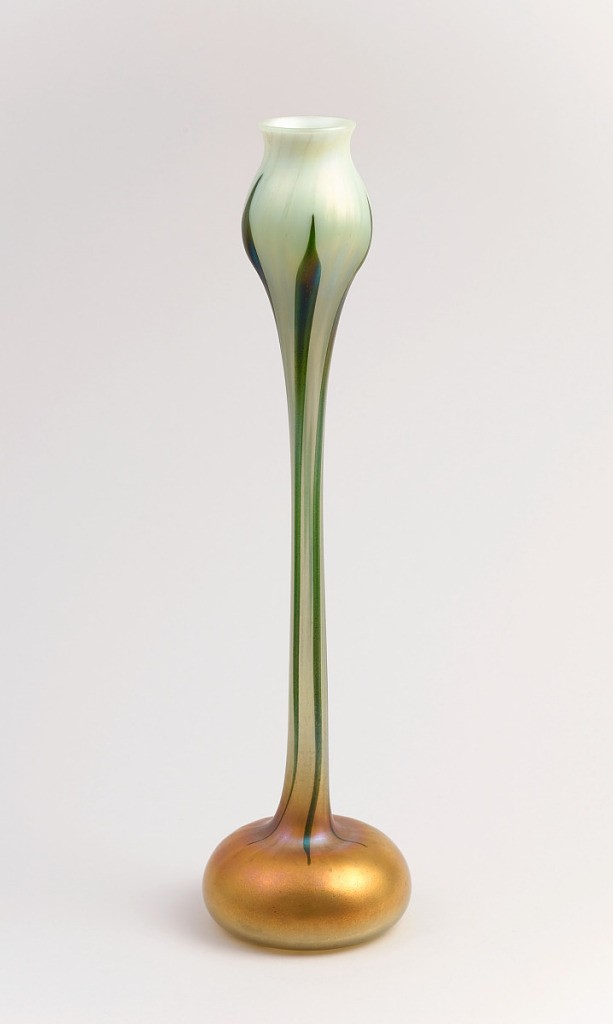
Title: Vase
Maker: Louis Comfort Tiffany, American, 1848–1933
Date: ca. 1903-04
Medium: Favrile glass
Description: Bulbous base of gold Favrile glass, sprouting long slender clear (greenish) neck culminating in a cream-colored bud with slightly flared mouth.  Neck and bud have five slender green stems and leaves.